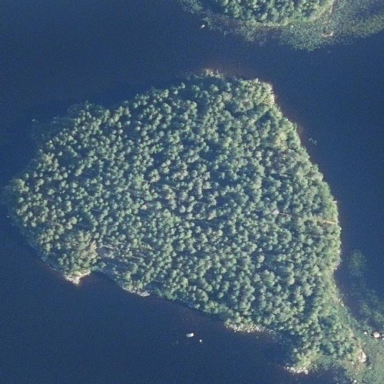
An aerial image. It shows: Islet covered with woodland.